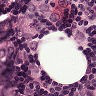
Metastatic tissue present: yes